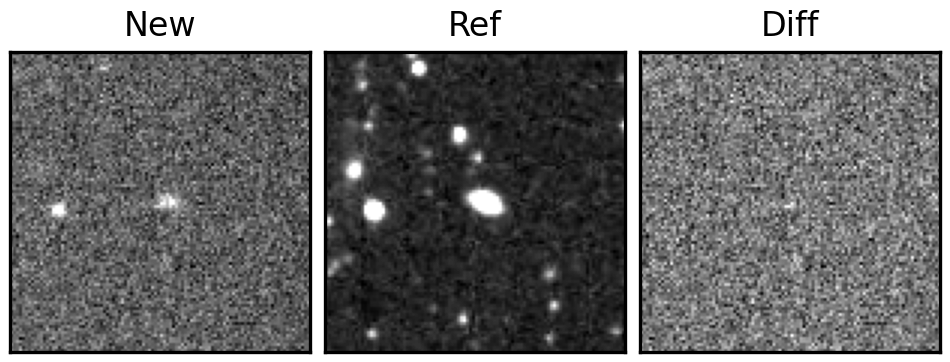
Label: real